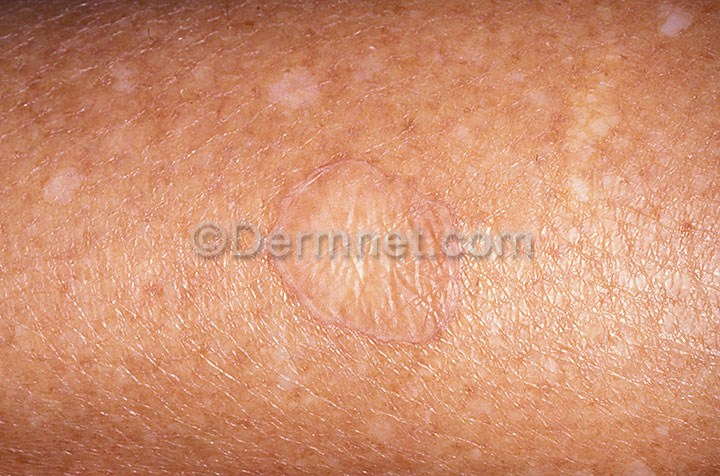
Disease: Seborrheic Keratoses and other Benign Tumors